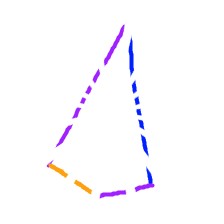
Shape: kite